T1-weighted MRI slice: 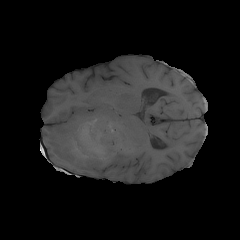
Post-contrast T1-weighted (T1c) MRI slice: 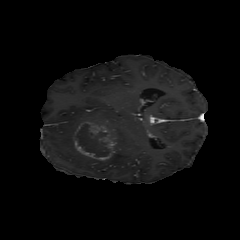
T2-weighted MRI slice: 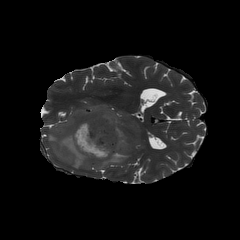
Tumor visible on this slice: yes